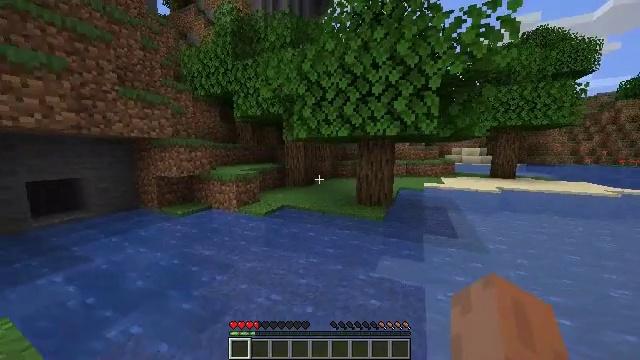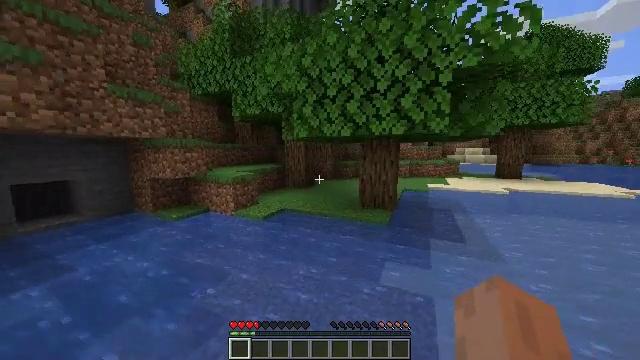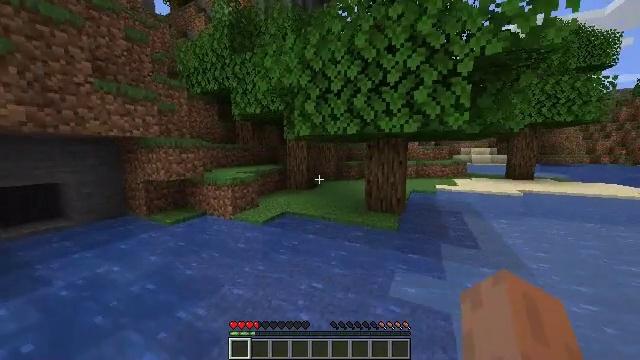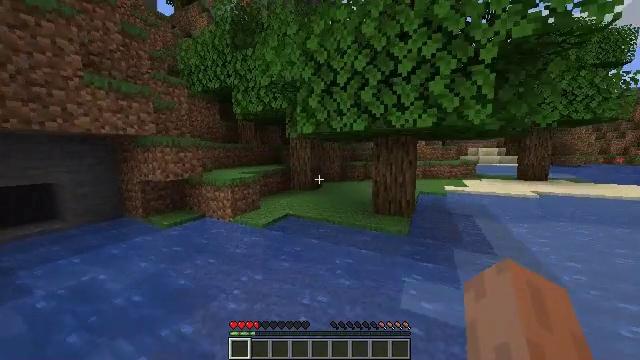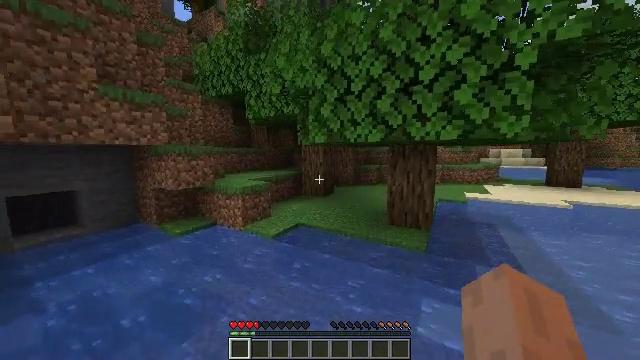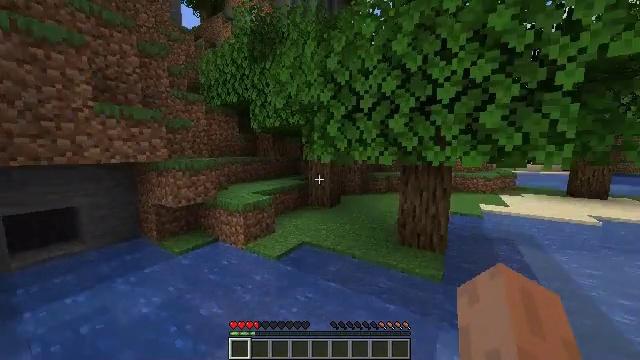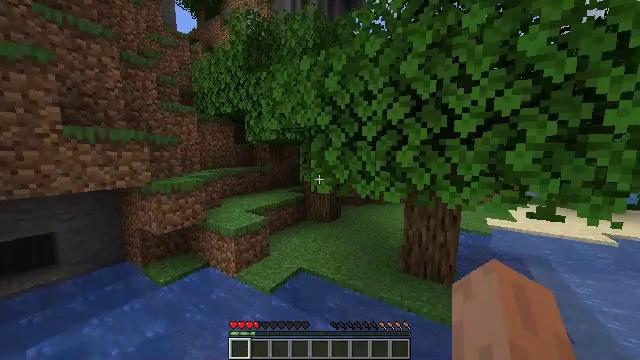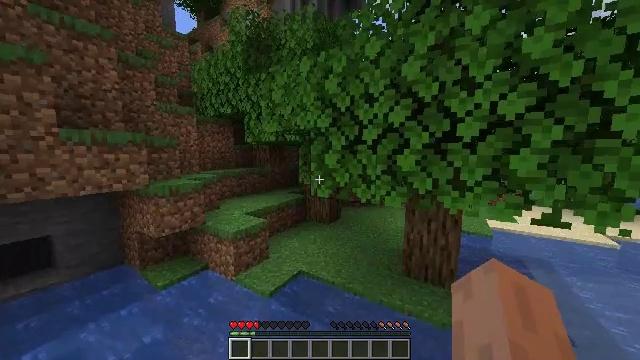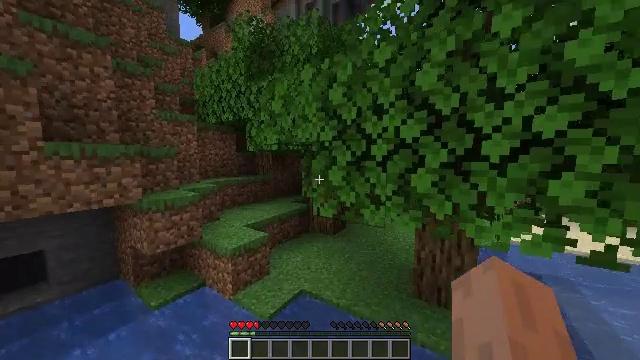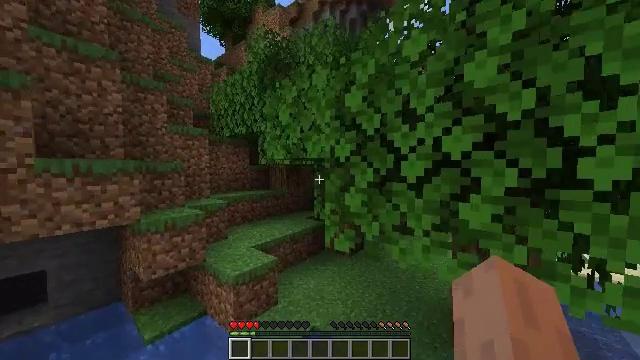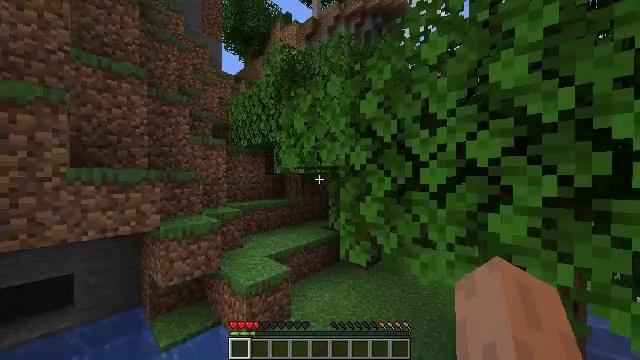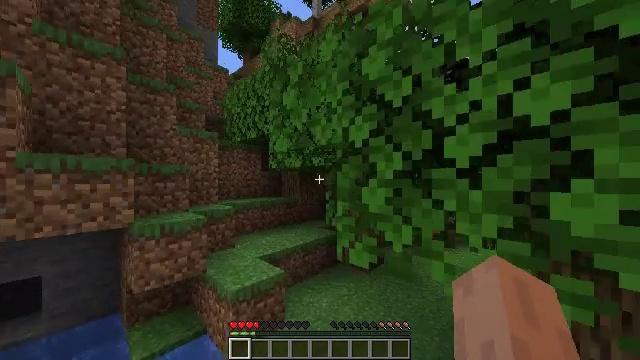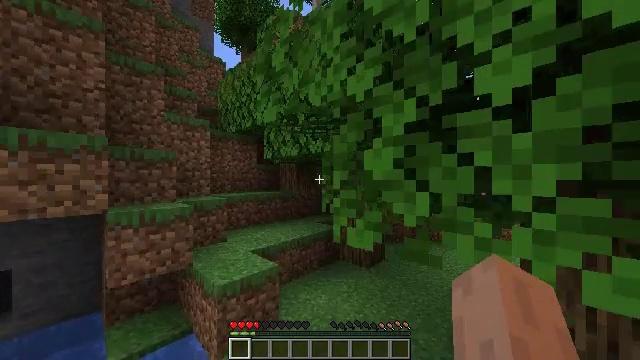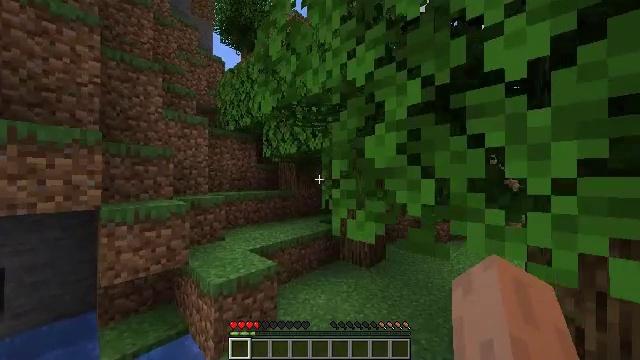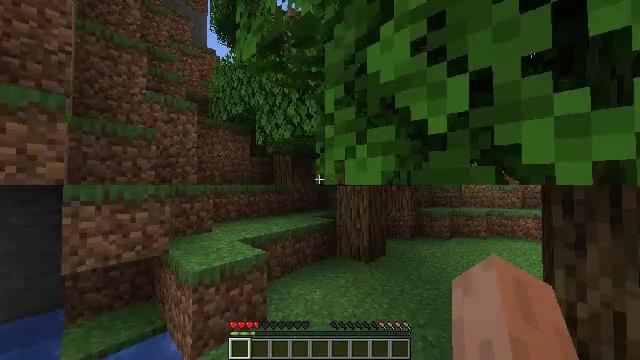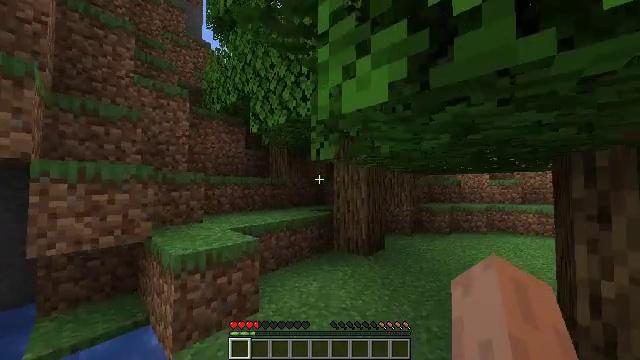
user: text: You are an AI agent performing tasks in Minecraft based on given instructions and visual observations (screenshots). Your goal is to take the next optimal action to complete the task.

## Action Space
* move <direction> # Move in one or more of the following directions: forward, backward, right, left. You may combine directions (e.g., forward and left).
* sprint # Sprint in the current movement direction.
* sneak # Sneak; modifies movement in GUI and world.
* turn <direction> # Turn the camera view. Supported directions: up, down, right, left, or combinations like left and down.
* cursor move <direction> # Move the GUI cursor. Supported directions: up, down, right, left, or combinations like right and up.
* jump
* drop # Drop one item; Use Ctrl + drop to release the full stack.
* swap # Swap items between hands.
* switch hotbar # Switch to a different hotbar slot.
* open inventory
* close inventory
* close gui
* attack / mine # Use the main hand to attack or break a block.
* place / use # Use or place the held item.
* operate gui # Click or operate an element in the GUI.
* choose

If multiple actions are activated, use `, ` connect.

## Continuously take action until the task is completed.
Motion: motion action
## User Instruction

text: Gather birch leaves using hands or shears.
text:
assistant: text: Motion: move forward, sprint
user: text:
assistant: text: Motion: move forward, sprint
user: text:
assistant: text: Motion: move forward, sprint, turn left
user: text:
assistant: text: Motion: move forward, sprint, turn left, jump
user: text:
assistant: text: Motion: move forward, sprint, turn left, jump
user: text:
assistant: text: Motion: move forward, sprint, jump
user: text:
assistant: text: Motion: move forward, sprint, jump
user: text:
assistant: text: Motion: move forward, sprint, turn left, jump
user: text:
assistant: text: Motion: move forward, sprint, turn left and up, jump
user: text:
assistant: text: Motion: move forward, sprint, turn left and up, jump
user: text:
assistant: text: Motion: move forward, sprint, jump
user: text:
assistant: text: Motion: move forward, sprint, jump
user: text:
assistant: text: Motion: move forward, sprint, jump
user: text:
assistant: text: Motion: move forward, sprint, turn up, jump
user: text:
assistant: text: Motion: move forward, sprint, jump
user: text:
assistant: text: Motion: move forward, sprint, turn right, jump
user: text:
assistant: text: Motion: move forward, sprint, turn right and down, jump
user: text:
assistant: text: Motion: move forward, sprint, turn right and down, jump
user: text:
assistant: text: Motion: move forward, sprint, turn right and down, jump
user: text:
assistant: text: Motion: move forward, sprint, turn right, jump
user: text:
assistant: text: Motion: move forward, sprint, turn right, jump
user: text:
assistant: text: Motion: move forward, sprint, turn right, jump
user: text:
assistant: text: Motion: move forward, sprint, turn right, jump
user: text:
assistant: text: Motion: move forward, sprint, turn right, jump
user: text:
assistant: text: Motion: move forward, sprint, turn right, jump
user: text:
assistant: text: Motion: move forward, sprint, turn right, jump
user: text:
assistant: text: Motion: move forward, sprint, turn right, jump
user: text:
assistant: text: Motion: move forward, sprint, turn right, jump
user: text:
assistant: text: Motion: move forward, sprint, turn right, jump
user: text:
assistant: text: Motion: move forward, sprint, turn right, jump